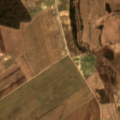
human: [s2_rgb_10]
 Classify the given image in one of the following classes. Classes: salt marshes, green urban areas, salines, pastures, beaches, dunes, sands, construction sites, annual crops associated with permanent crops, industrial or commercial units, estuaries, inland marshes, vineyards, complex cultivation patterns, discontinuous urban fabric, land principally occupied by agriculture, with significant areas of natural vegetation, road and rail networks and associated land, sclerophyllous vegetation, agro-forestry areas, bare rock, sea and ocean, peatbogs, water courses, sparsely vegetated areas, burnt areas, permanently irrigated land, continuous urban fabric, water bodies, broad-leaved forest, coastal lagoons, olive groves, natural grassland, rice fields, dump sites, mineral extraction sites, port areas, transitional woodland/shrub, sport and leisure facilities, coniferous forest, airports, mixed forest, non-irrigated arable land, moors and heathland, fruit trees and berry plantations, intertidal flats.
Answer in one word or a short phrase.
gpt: non-irrigated arable land, land principally occupied by agriculture, with significant areas of natural vegetation, broad-leaved forest